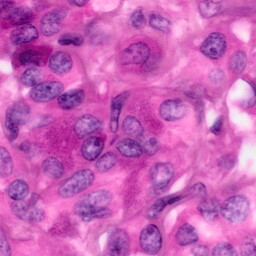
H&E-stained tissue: Pancreatic